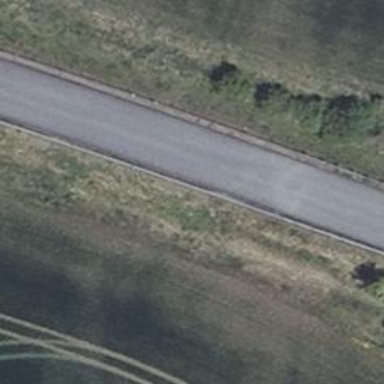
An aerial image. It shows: Embankment with asphalt surface along primary highway.